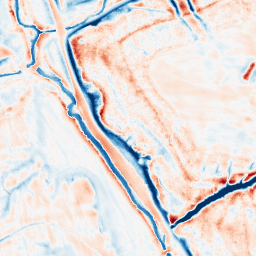
Category: edge_preserving
Decomposition family: bilateral
Decomposition parameters: d: 21
sigma_color: 100
sigma_space: 150
Upsampling method: quartic
Upsampling parameters: scale: 8
Upsampling scale: 8